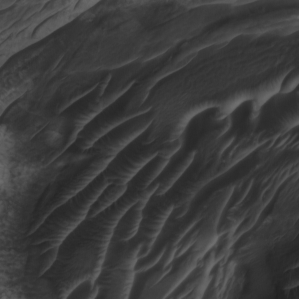
Label: non_frost